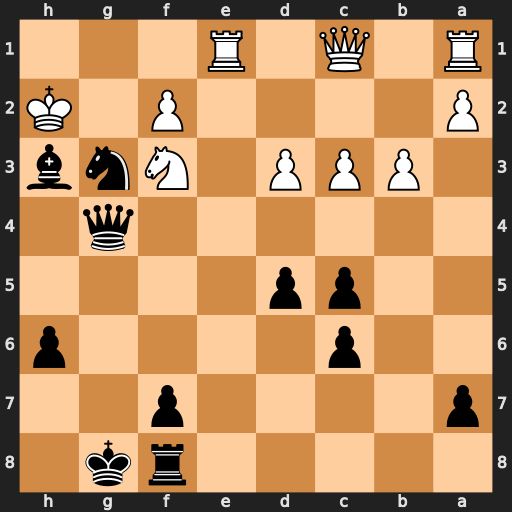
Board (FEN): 5rk1/p4p2/2p4p/2pp4/6q1/1PPP1Nnb/P4P1K/R1Q1R3
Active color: b
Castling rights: -
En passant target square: -
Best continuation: Nf1+ Rxf1 Qg2#